Current action and preconditions to check: trajectory_clear

Your task: For each precondition in the list above, predict whether it will hold at this action.

Consider the current scene as observed from the mobile robot's camera, and analyze the predicted future states of all dynamic agents (e.g., people, animals, vehicles, or any moving entities) within the NEXT SECOND.

IMPORTANT: Only answer "very likely" if you are absolutely certain—based on strong, clear evidence—that a dynamic agent will violate the precondition in the predicted future state. Do NOT answer "very likely" for unlikely, ambiguous, or low-probability risks.

Ask yourself for each precondition: Is there a high probability, with clear and convincing evidence, that the predicted future states of any dynamic agent will interfere with the predicted future state of the currently executing action within the NEXT SECOND, causing that precondition to fail?

Assess the risk level based on these predictions. Use "likely" or "very likely" if motions create a clear risk of interference.

Use "neutral" or "improbable" if agents are nearby but their predicted paths are clearly diverging or non-conflicting.

Failure Risk Categories: "very improbable", "improbable", "neutral", "likely", "very likely"

Answer Format: Output ONLY the probability_of_failure value from these categories: "very improbable", "improbable", "neutral", "likely", "very likely"

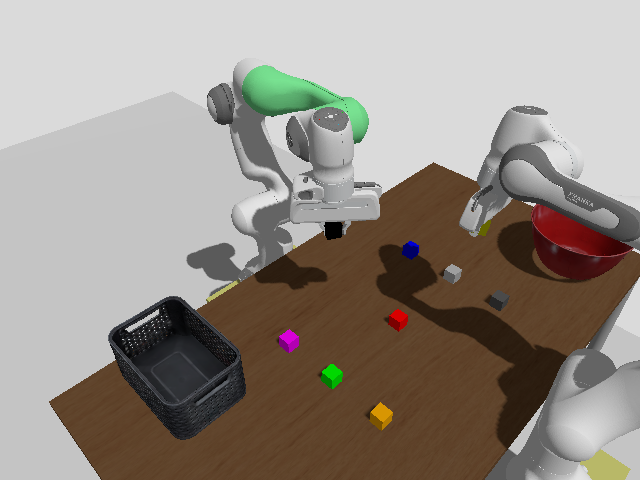

Answer: very improbable